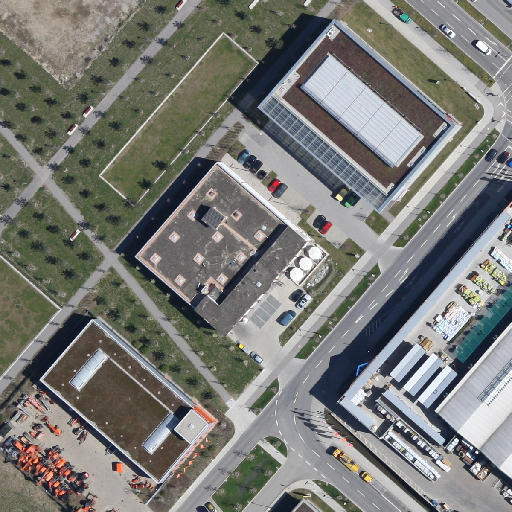
Referring expression: sidewalk along with tree